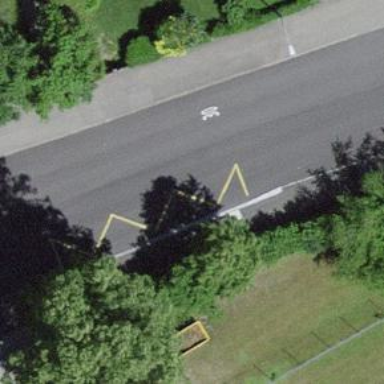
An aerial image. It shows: Residential road with asphalt surface and sidewalks on both sides.